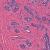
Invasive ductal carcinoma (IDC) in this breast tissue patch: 0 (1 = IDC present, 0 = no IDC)